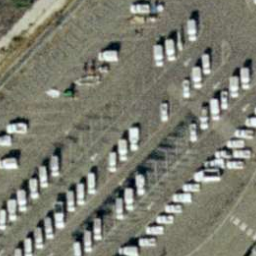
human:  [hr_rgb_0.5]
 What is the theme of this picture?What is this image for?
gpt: parking lot